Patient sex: M
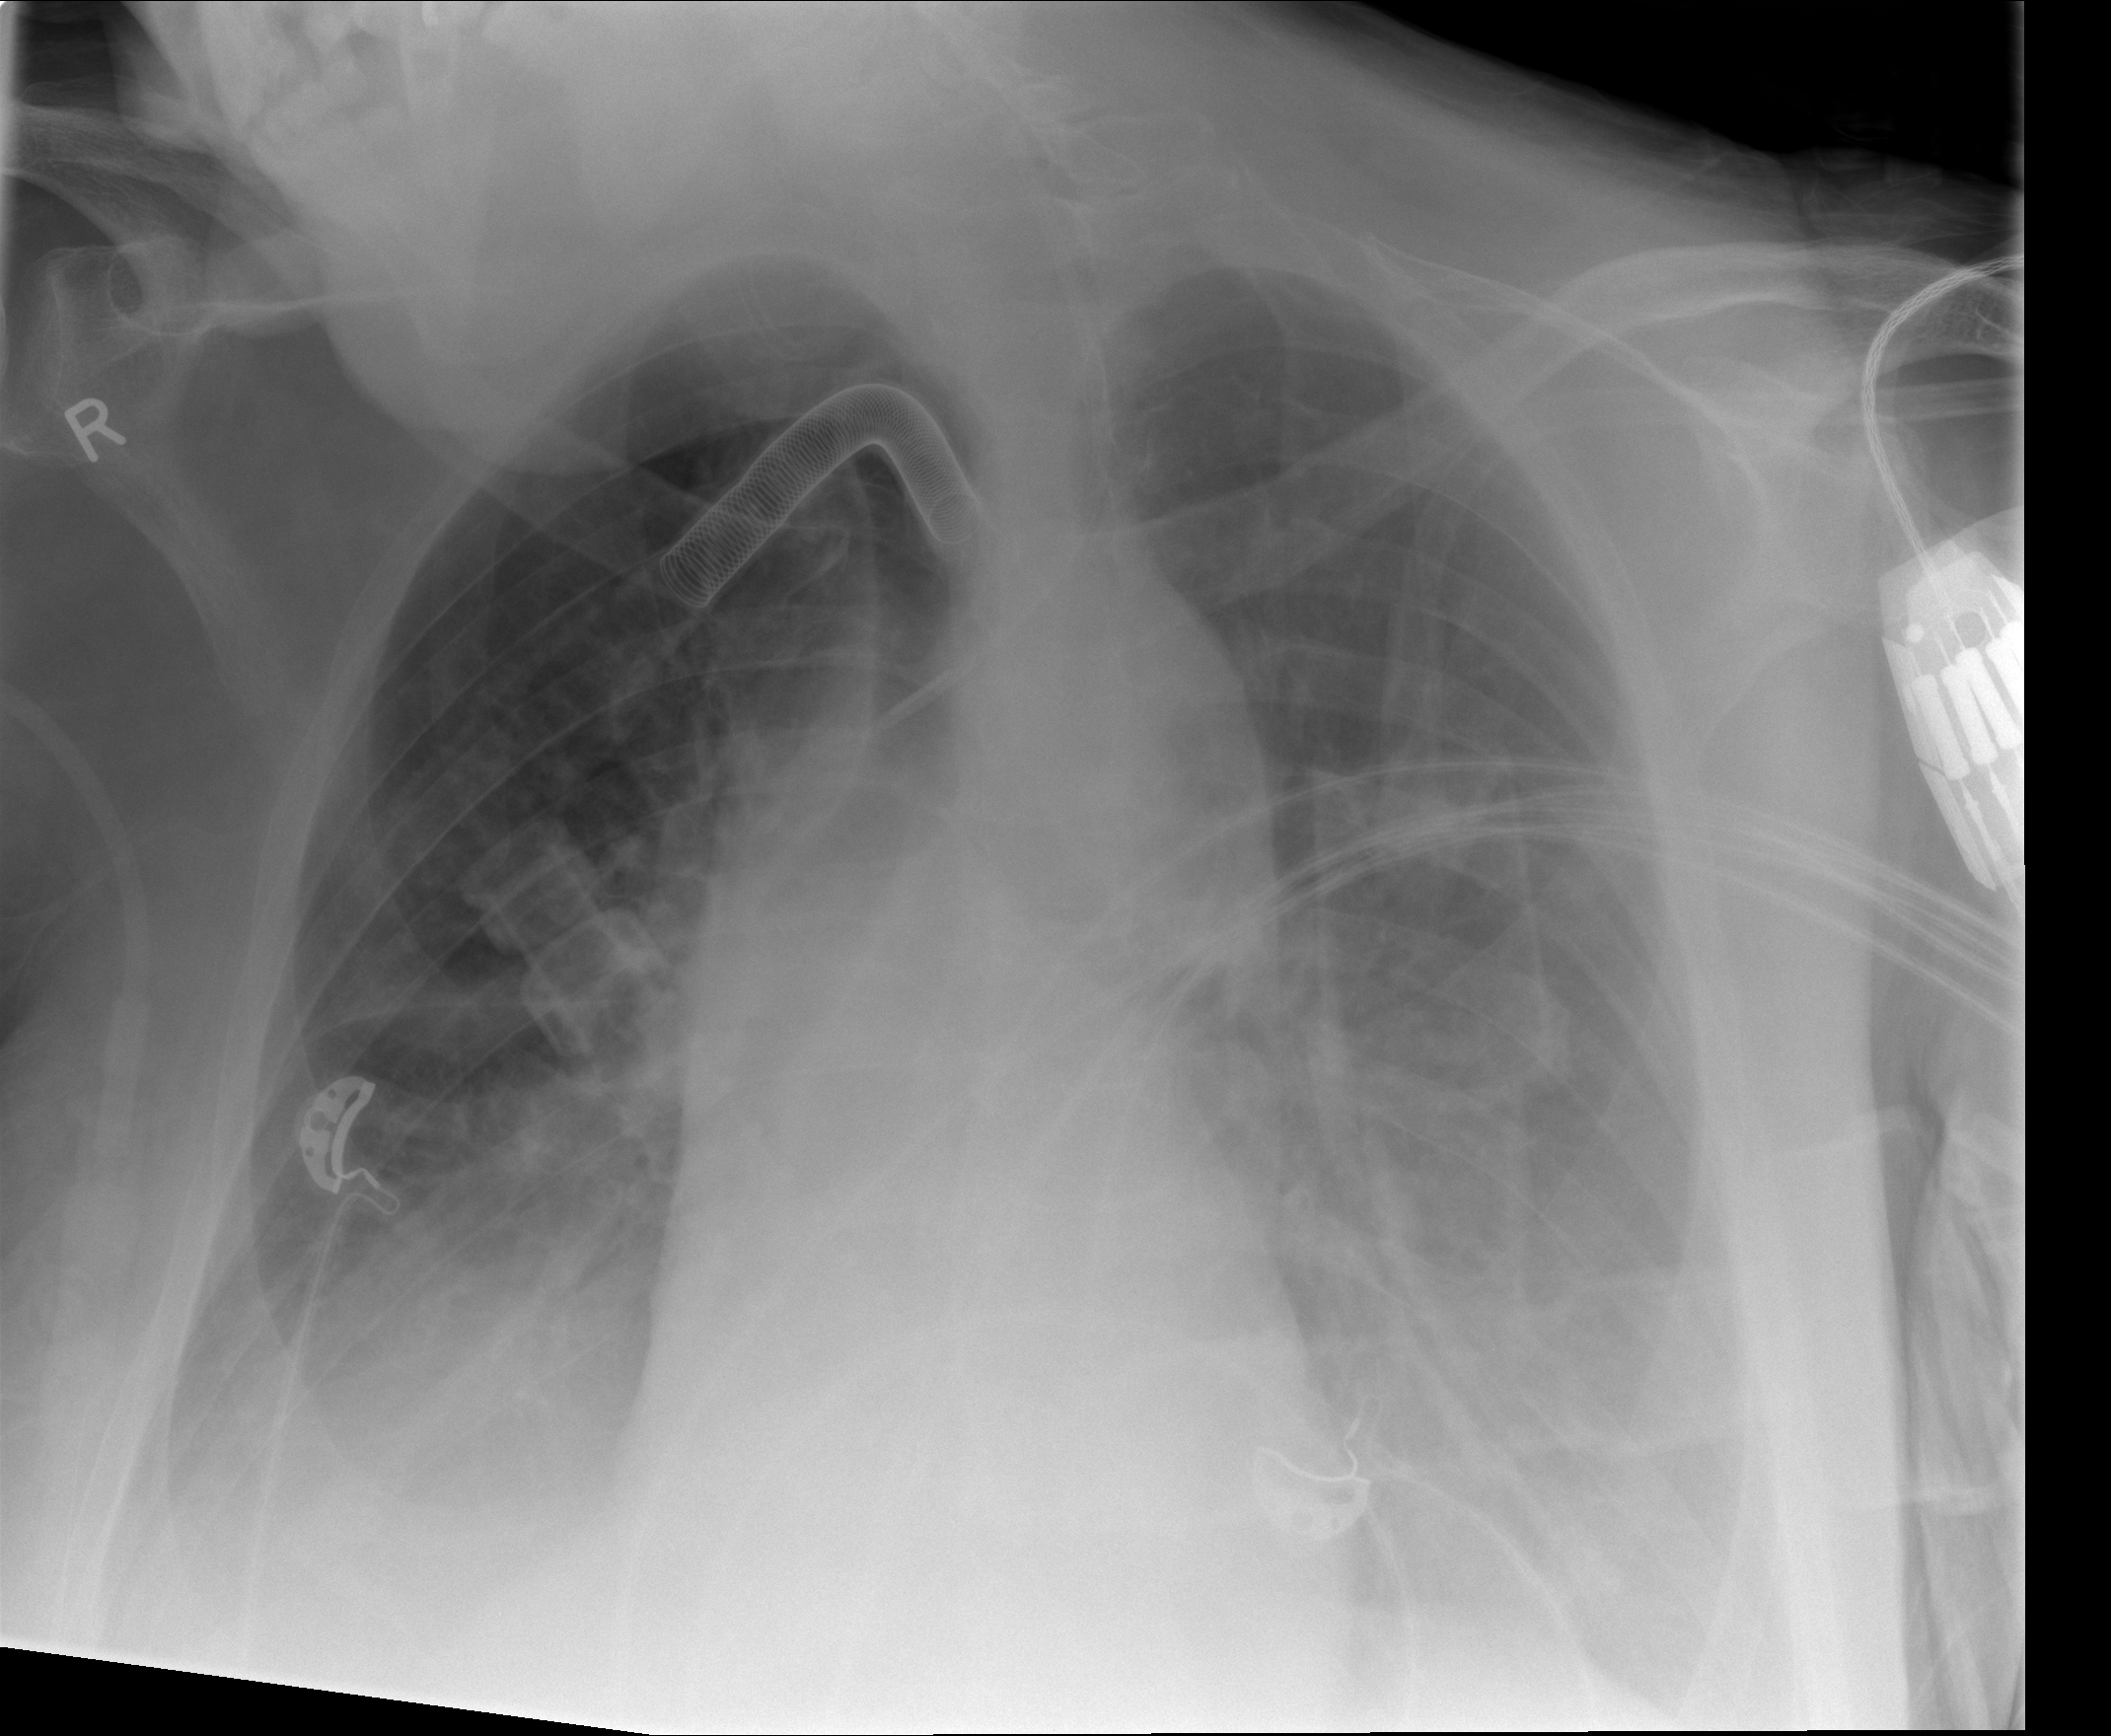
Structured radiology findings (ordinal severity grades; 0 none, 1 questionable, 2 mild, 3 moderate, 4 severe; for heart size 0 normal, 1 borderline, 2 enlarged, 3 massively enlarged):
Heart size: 0
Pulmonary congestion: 0
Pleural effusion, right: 3
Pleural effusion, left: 3
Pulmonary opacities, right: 0
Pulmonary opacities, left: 0
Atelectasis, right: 2
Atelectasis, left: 2